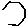
Label: hexagon